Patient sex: M
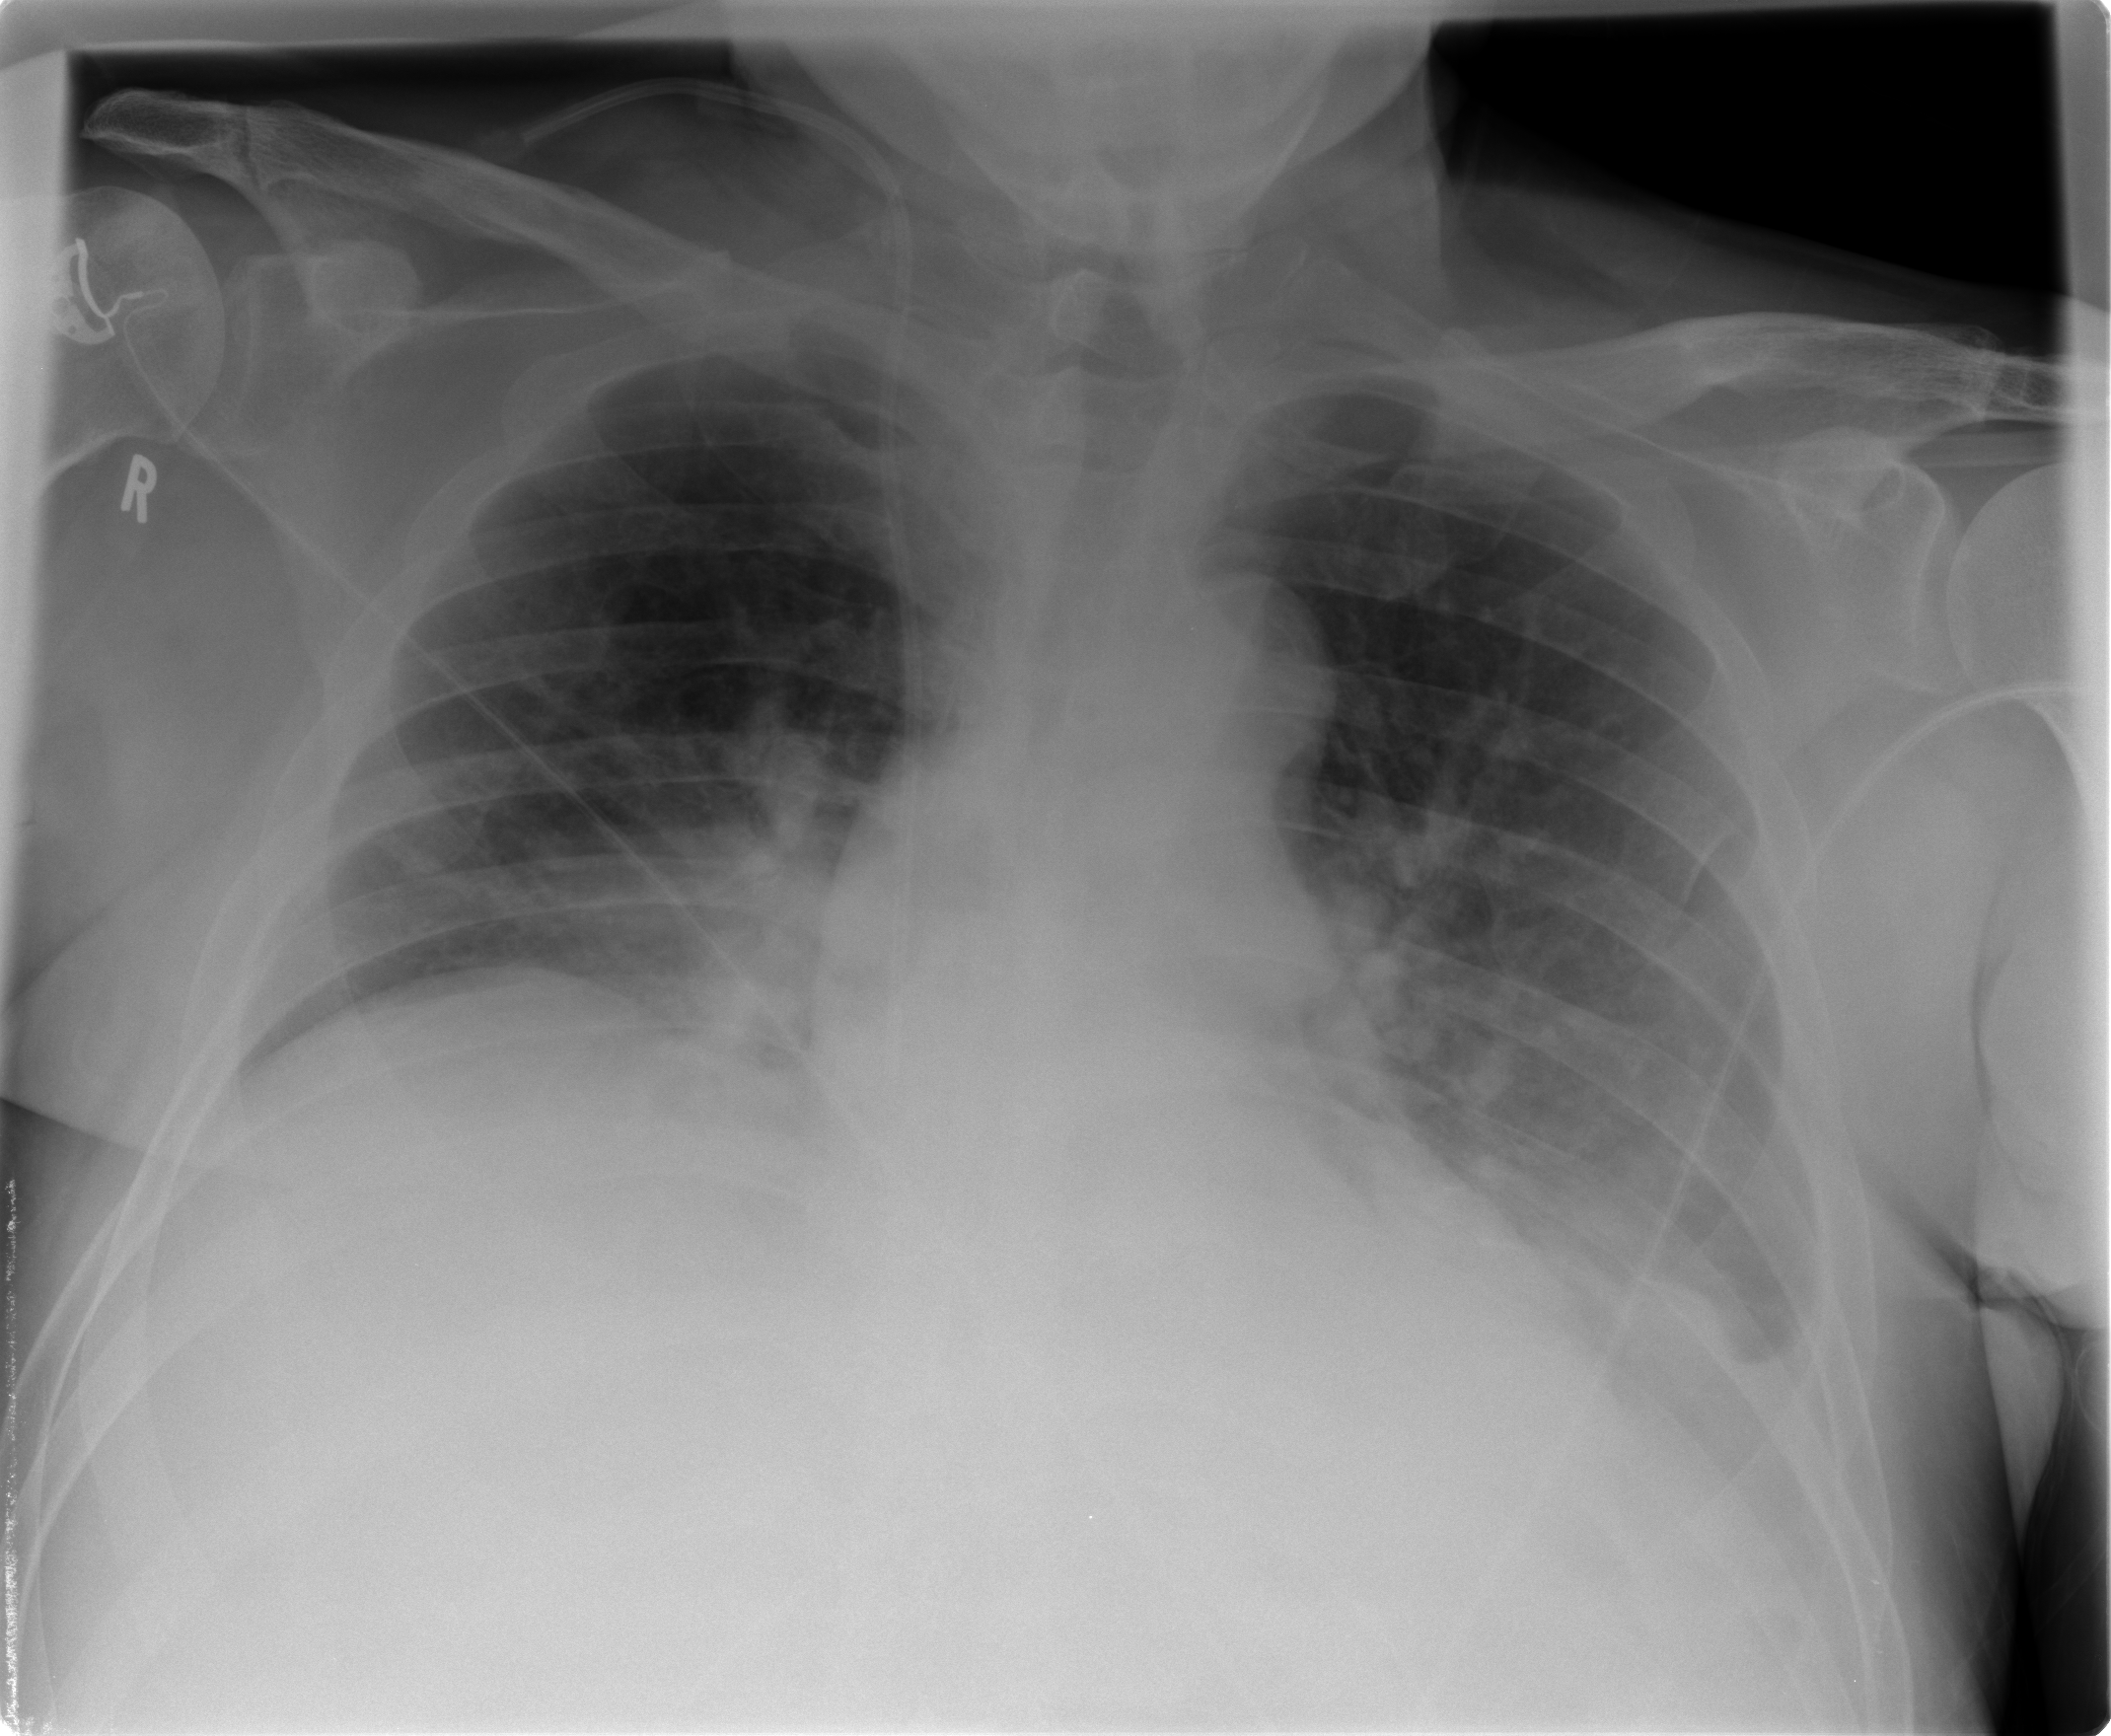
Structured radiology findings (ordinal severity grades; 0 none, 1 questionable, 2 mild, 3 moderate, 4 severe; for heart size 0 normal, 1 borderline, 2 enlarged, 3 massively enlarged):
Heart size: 2
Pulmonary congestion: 2
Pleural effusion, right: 0
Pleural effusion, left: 2
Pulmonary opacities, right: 1
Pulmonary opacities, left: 1
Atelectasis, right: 2
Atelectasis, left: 2